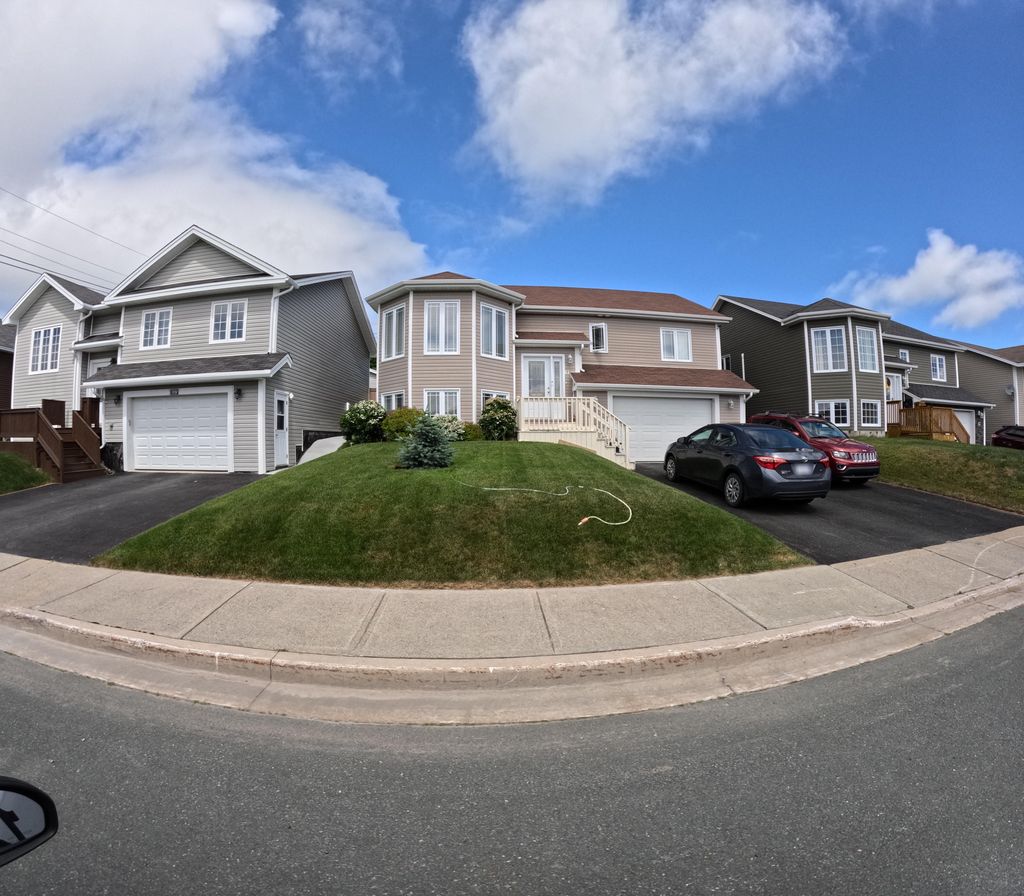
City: st_johns